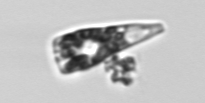
Label: Licmophora